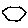
Label: hexagon